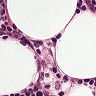
Metastatic tissue present: no